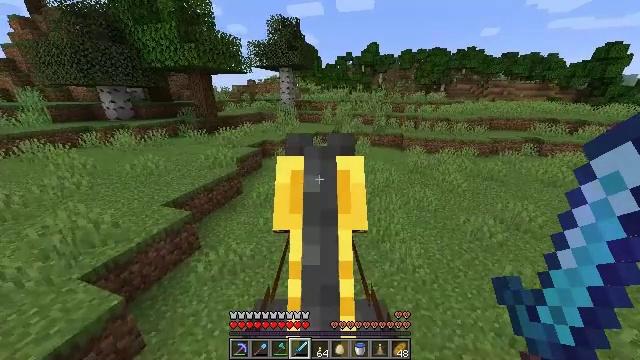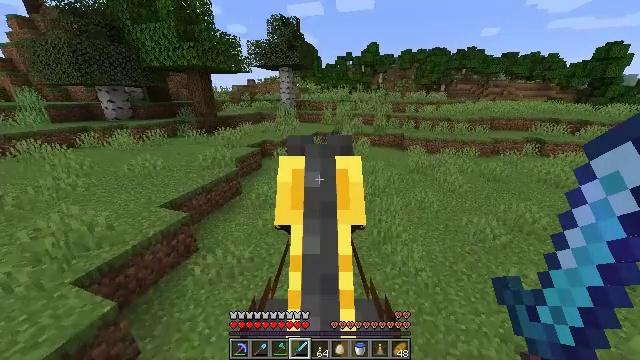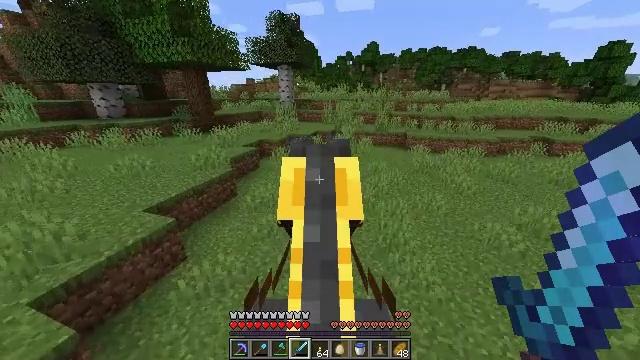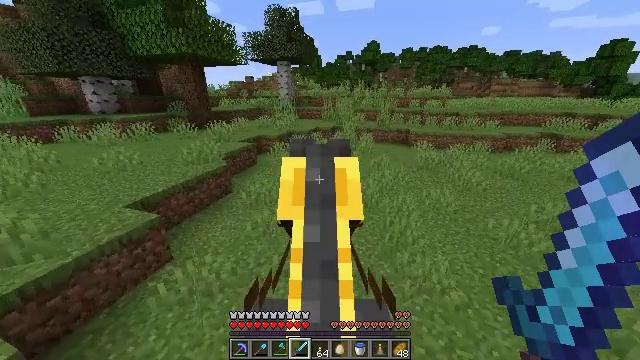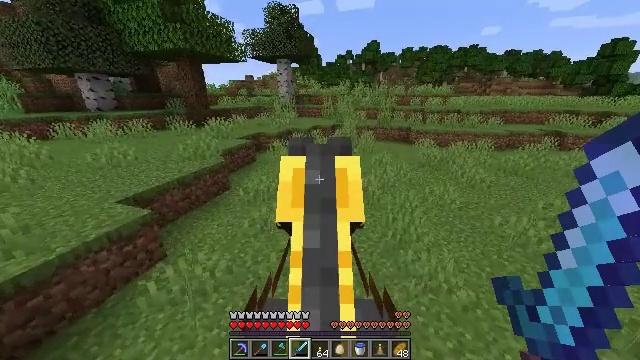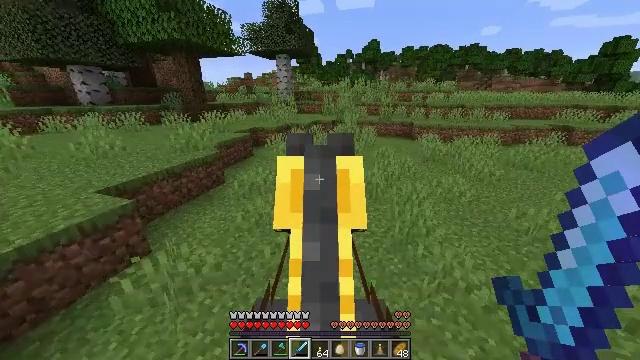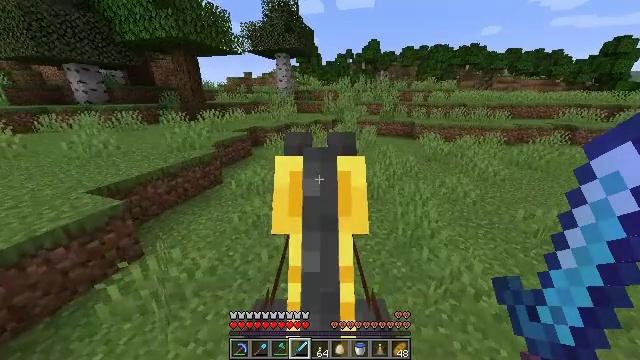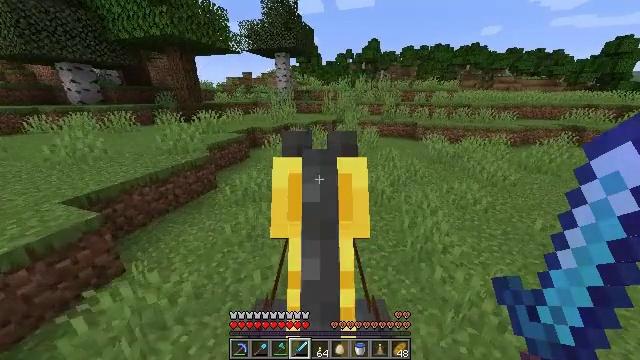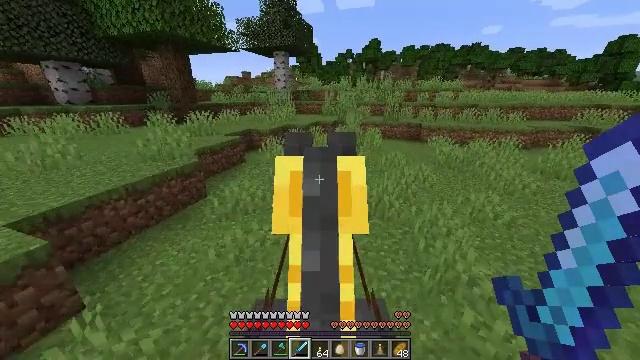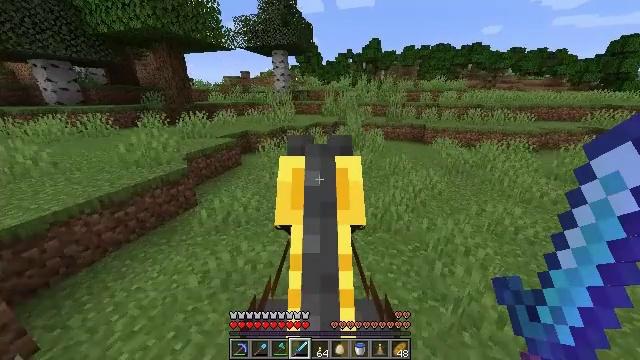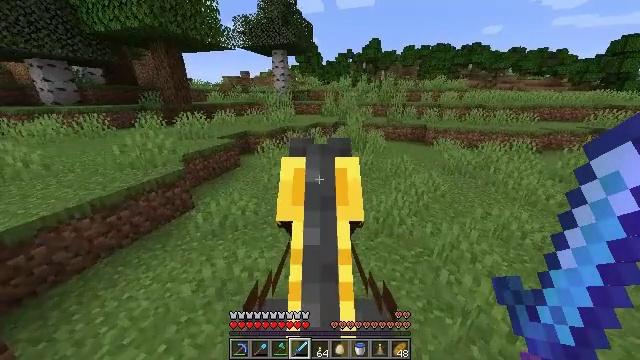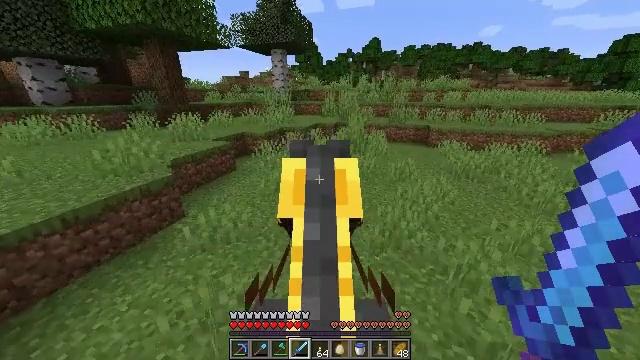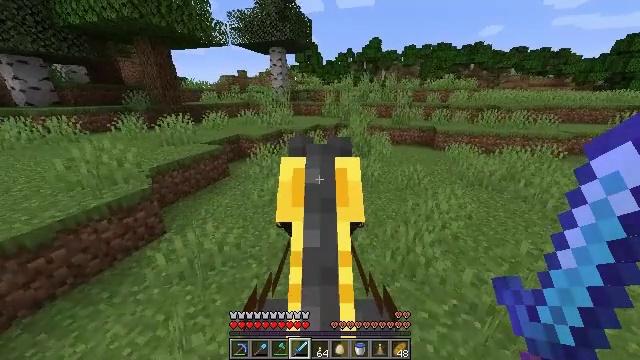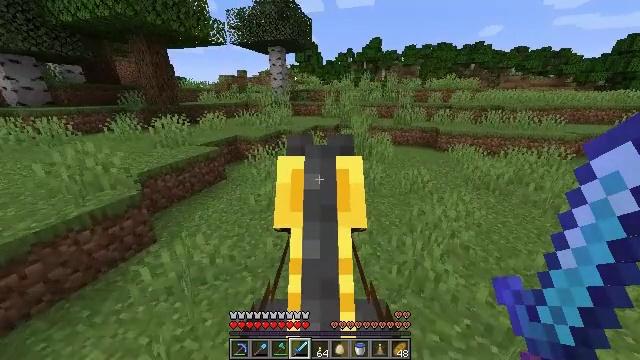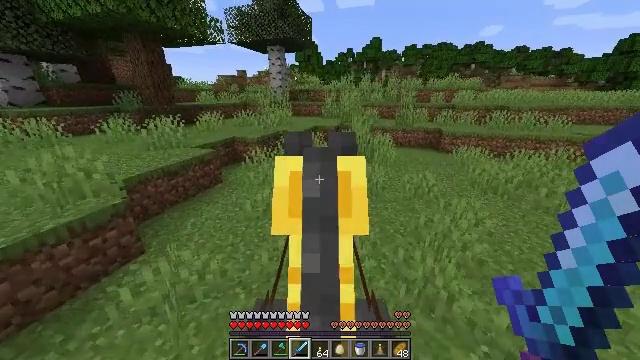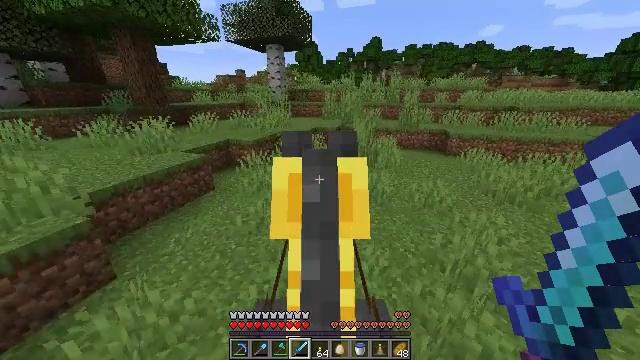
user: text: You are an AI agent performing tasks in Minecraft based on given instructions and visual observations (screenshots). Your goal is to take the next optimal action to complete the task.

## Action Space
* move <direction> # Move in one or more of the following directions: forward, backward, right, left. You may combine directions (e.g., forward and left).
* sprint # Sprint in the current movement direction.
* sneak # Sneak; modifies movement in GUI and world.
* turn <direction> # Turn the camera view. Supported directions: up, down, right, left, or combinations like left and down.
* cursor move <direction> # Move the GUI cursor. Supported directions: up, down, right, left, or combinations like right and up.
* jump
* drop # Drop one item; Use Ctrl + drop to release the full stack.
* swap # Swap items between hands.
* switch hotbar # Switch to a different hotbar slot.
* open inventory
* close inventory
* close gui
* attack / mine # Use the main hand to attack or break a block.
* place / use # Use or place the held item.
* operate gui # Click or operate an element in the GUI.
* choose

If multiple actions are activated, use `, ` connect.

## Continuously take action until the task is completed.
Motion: motion action
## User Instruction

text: Gather sandstone from the desert.
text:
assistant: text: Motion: move forward, sprint
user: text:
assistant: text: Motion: move forward, sprint
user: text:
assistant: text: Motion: move forward, sprint
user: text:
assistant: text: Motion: move forward, sprint
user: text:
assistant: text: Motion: move forward, sprint
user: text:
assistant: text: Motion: move forward, sprint
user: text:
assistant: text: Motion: move forward, sprint
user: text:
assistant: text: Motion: move forward, sprint
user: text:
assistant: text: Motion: move forward, sprint
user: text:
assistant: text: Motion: move forward, sprint
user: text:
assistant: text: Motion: move forward, sprint
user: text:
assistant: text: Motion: move forward, sprint
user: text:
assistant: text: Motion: move forward, sprint
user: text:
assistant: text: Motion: move forward, sprint
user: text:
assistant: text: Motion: move forward, sprint
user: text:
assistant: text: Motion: move forward, sprint
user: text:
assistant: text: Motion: move forward, sprint
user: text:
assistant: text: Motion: move forward, sprint
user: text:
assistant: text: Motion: move forward, sprint
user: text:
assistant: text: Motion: move forward, sprint
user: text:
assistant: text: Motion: move forward, sprint
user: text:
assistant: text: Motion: move forward, sprint
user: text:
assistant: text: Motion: move forward, sprint
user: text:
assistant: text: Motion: move forward, sprint
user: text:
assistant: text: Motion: move forward, sprint
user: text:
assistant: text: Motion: move forward, sprint
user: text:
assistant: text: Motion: move forward, sprint
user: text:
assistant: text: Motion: move forward, sprint
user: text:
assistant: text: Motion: move forward, sprint
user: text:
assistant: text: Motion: move forward, sprint